Question: <URL>
You'll see below very quickly what it is that I'm trying to do. I've positioned two elements with the same background image, filtering one, and having an unfiltered version on top of it. I've tried offset. I've tried absolute positioning, but that stops the overflow-hidden.
The only solution that I see is to try and use a different version of the inner image until it lines up. Which is fine, in a few hours I could surely get a version that aligns properly, but what if I want to change the image in the background? This needs a CSS fix!
Only tested in Chrome

'''
@import url(http://fonts.googleapis.com/css?family=Telex);
.slider-and-logo-holder
{
width:100%;
height:465px;
font-family: 'Telex', sans-serif;
}
.header-slide-image
{
left:0px;
width:100%;
height:390px;
background-image:url('images/mys3_slider.jpg');
background-position:0px;
transition:background-position 5s;
padding-top:70px;
}
.logo-wrap
{
margin-left:auto;
margin-right:auto;
width:790px;;
height:425px;
}
.logo-left
{
float:left;
}
.logo-right
{
float:left;
-webkit-transform:rotateZ(90deg);
font-size:130px;
margin-left:-50px;
line-height:330px
}
.title-box
{
width:580px;
height:270px;
border-style:solid;
border-width:17px;
color:#4c4c4c;
margin-top:100px;
}
.title-left
{
font-size:120px;
width:190px;
line-height:190px;
margin-left:10px;
overflow:hidden;
color:#fbfbfb;
float:left;
}
.title-right
{
font-size:340px;
margin-top:-410px;
width:50%;
color:#664da6;
float:left;
}
.blur
{
-webkit-filter: sepia(100%);
-moz-filter: sepia(100%);
-ms-filter: sepia(100%);
-o-filter: sepia(100%);
filter: sepia(100%);
}
.clip
{
overflow:hidden;
}
.abso1
{
position:absolute;
z-index:-1;
}
'''
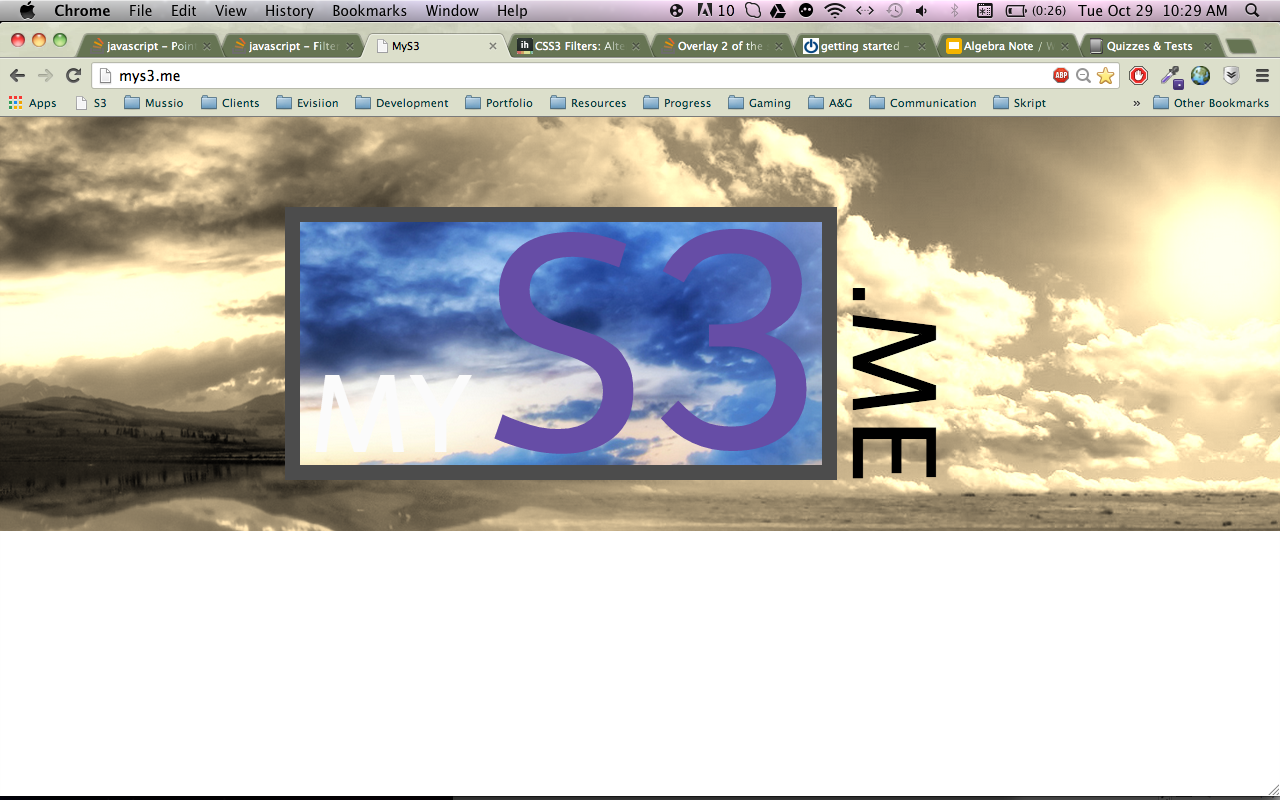
Answer: <URL> does what you are aiming for. The background-images are then no longer oriented on the elements but rather on the viewport.
I updated your fiddle: <URL>